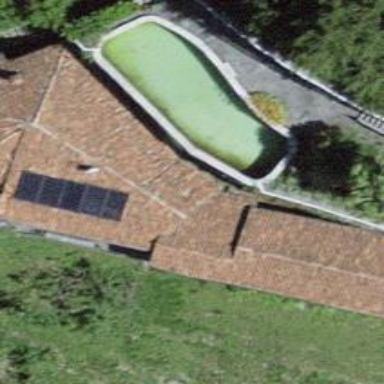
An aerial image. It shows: Swimming pool located in leisure land.